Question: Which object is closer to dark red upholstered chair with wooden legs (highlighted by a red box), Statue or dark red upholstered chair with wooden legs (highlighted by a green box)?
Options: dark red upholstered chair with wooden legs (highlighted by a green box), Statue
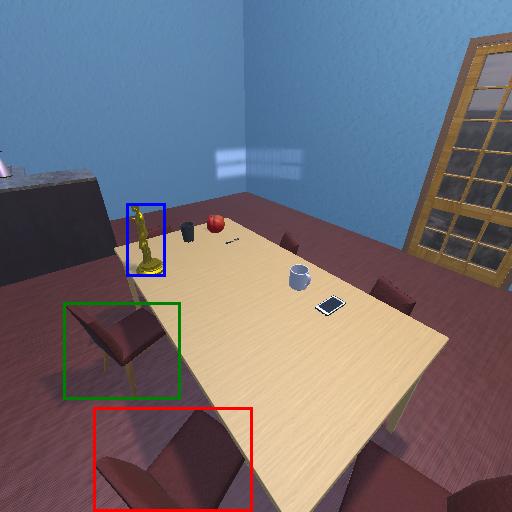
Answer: dark red upholstered chair with wooden legs (highlighted by a green box)